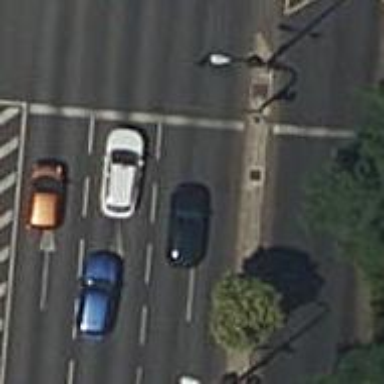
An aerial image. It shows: Road with traffic signals.